Current action and preconditions to check: trajectory_clear

Your task: For each precondition in the list above, predict whether it will hold at this action.

Consider the current scene as observed from the mobile robot's camera, and analyze the predicted future states of all dynamic agents (e.g., people, animals, vehicles, or any moving entities) within the NEXT SECOND.

IMPORTANT: Only answer "very likely" if you are absolutely certain—based on strong, clear evidence—that a dynamic agent will violate the precondition in the predicted future state. Do NOT answer "very likely" for unlikely, ambiguous, or low-probability risks.

Ask yourself for each precondition: Is there a high probability, with clear and convincing evidence, that the predicted future states of any dynamic agent will interfere with the predicted future state of the currently executing action within the NEXT SECOND, causing that precondition to fail?

Assess the risk level based on these predictions. Use "likely" or "very likely" if motions create a clear risk of interference.

Use "neutral" or "improbable" if agents are nearby but their predicted paths are clearly diverging or non-conflicting.

Failure Risk Categories: "very improbable", "improbable", "neutral", "likely", "very likely"

Answer Format: Output ONLY the probability_of_failure value from these categories: "very improbable", "improbable", "neutral", "likely", "very likely"

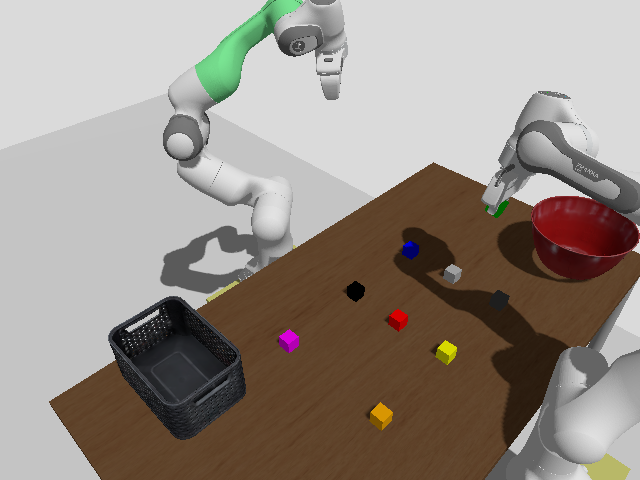

Answer: very improbable